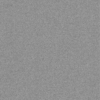
Label: dusty